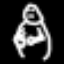
Label: frog